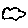
Label: cloud